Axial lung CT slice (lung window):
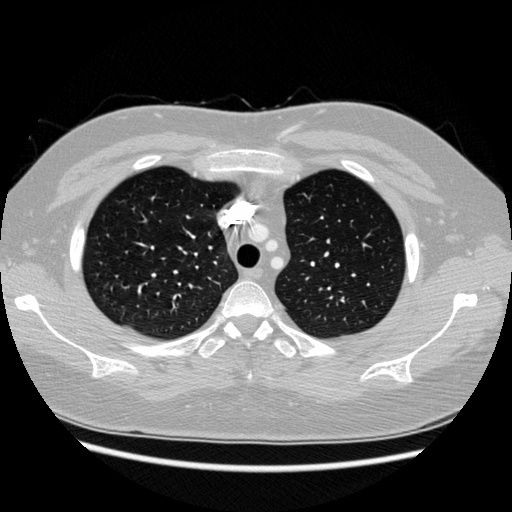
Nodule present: no